高三 · 立体几何学
9. 用两平行面去截球, 如图, 在两个截面圆上有两个点, 它们的球坐标分别为 $A\left(8, \frac{\pi}{4}, \theta_{A}\right)$, $B\left(8, \frac{3}{4} \pi, \theta_{E}\right)$, 求出这两个截面间的距离.

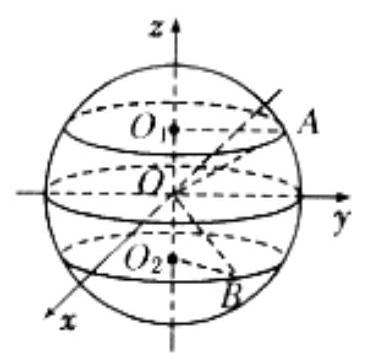
答案: 解: 由已知, $O A=O B=8, \angle A O O_{1}=\frac{\pi}{4}, \angle B O O_{1}=\frac{3 \pi}{4}$,

$\therefore$ 在 $\triangle A O O_{1}$ 中, $O O_{1}=4 \sqrt{2}$.

在 $\triangle B O O O_{2}$ 中, $\angle B O O_{2}=\frac{\pi}{4}, O B=8$,

$\therefore O O_{2}=4 \sqrt{2}$, 则 $O_{1} O_{2}=O O_{1}+O O_{2}=8 \sqrt{2}$.

即两个截面间的距离 $O_{1} O_{2}$ 为 $8 \sqrt{2}$.
解析: : 分析: 本题主要考查了球坐标刻画点的位置, 解决问题的关键是根据球坐标刻画点的位置分析计算即可